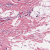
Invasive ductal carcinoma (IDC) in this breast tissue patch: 0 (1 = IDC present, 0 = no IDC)